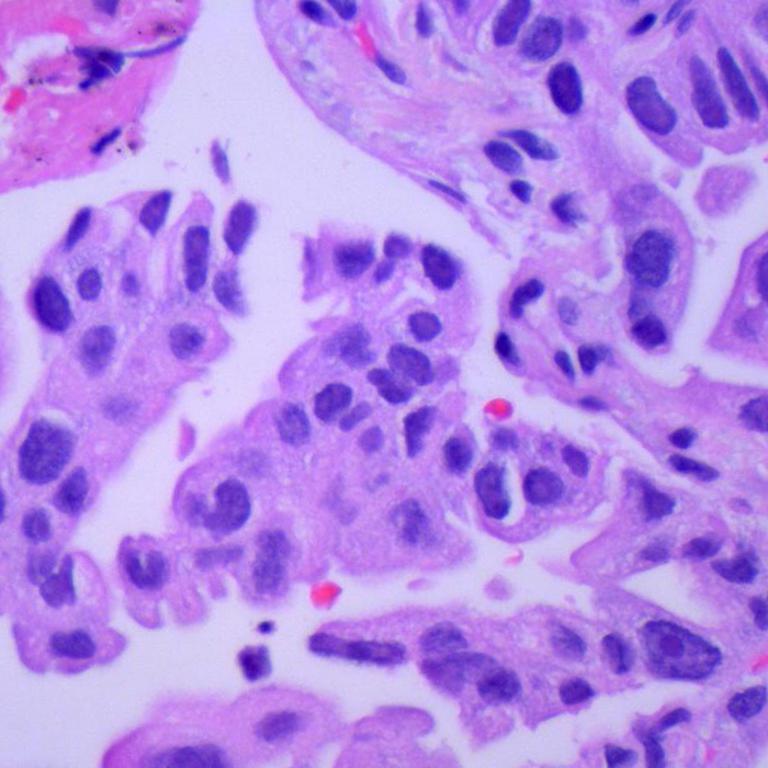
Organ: lung
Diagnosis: adenocarcinomas